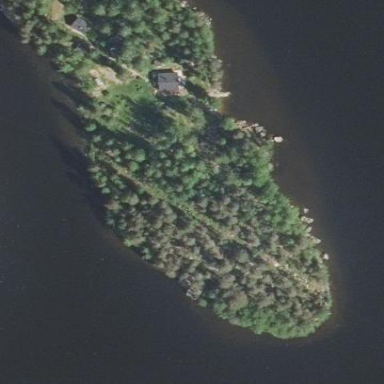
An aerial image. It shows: Island covered with woodland.